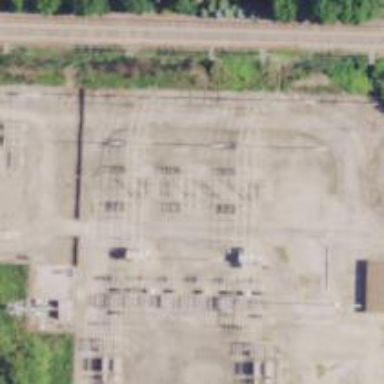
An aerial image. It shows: Switch for power supply.